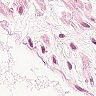
Metastatic tissue present: no